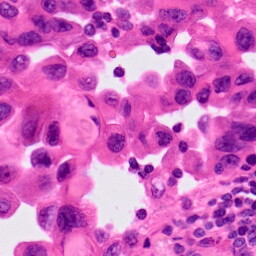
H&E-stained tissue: Lung